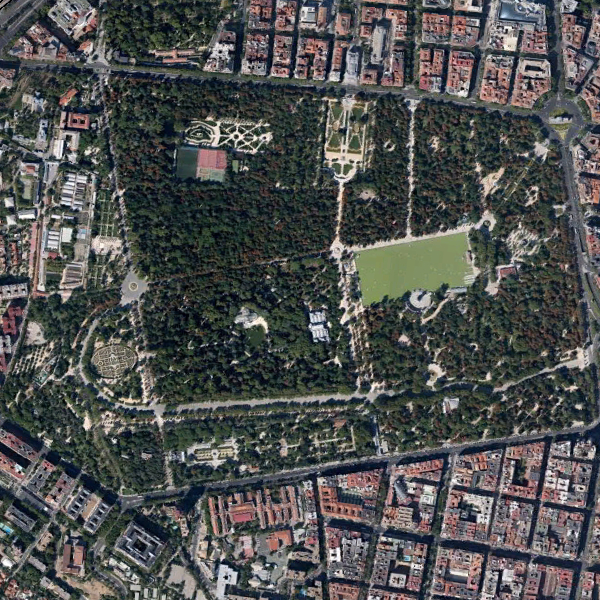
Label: Park